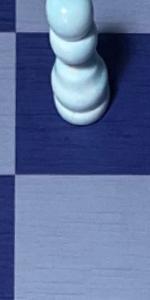
Label: Empty